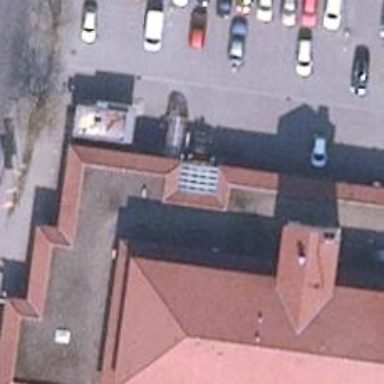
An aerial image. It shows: Post office.